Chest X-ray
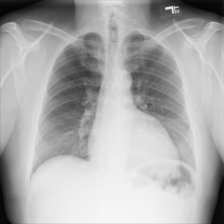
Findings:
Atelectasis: negative
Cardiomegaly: negative
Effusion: negative
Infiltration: negative
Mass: negative
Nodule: negative
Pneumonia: negative
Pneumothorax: negative
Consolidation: negative
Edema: negative
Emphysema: negative
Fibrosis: negative
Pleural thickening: negative
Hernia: negative